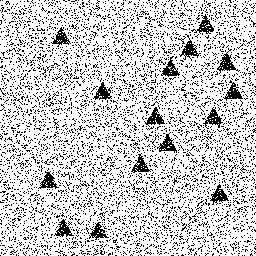
Squares: 0
Triangles: 15
Stars: 0
Total shapes: 15